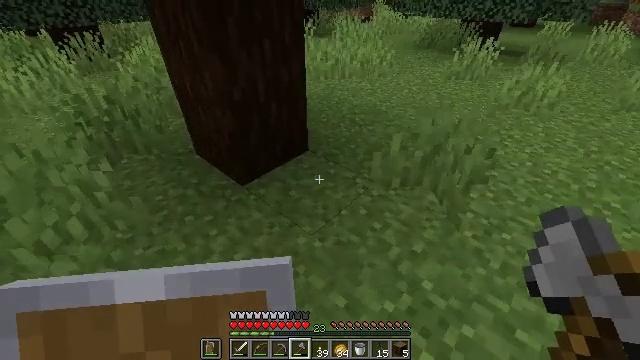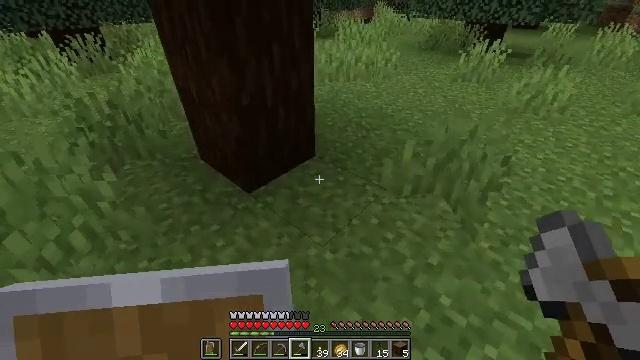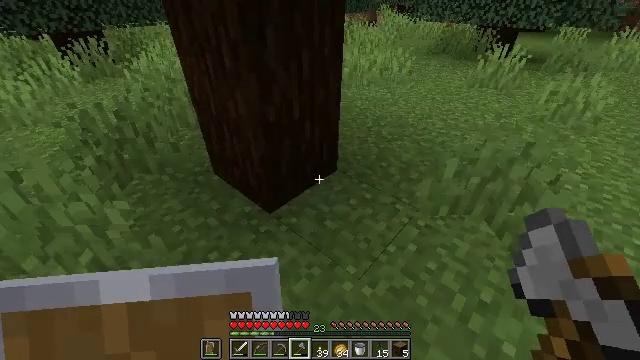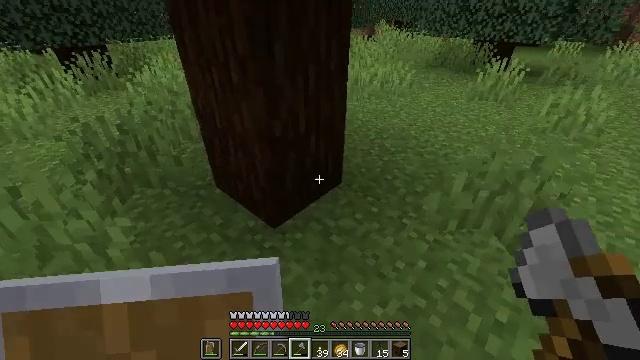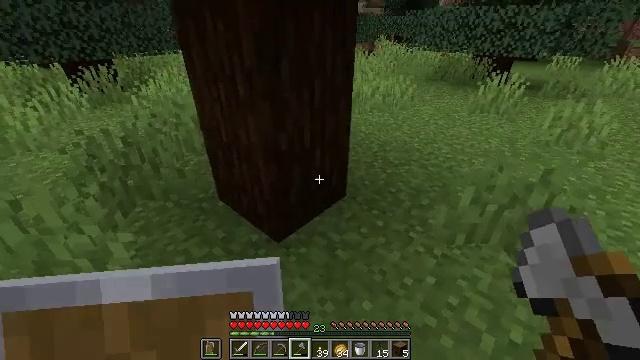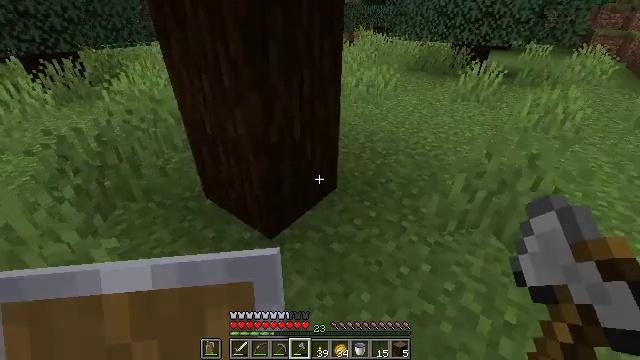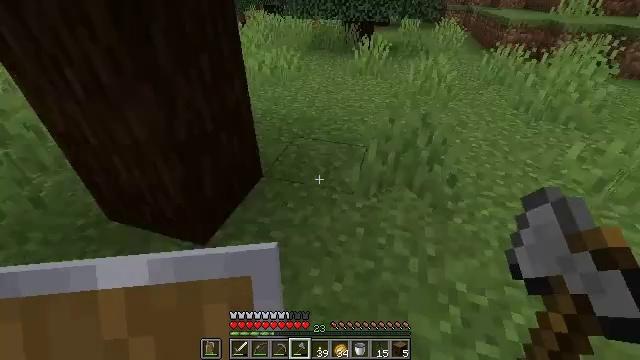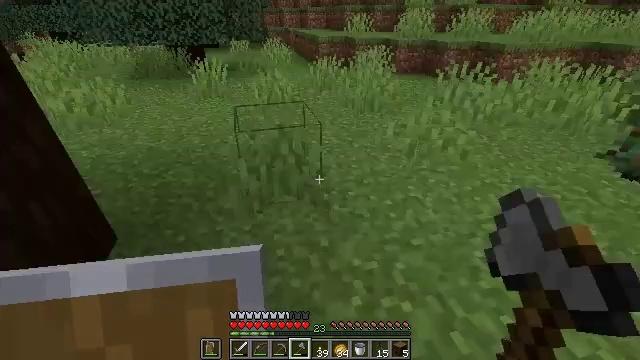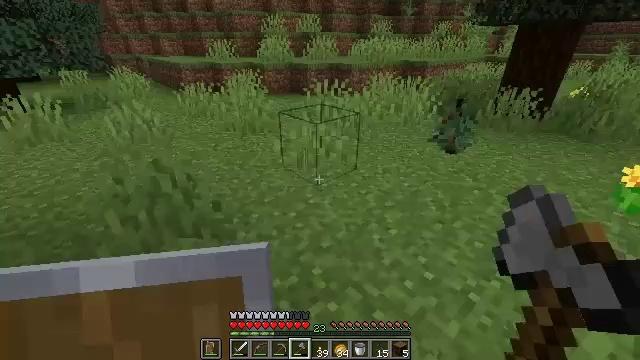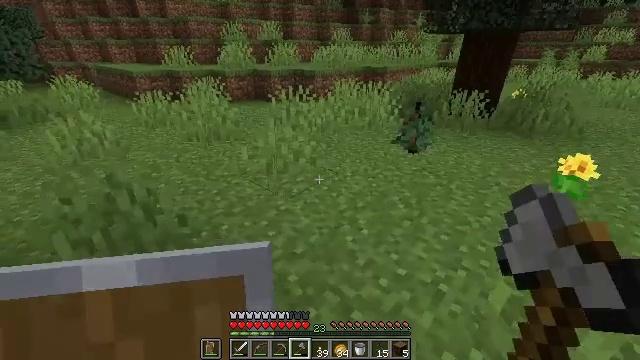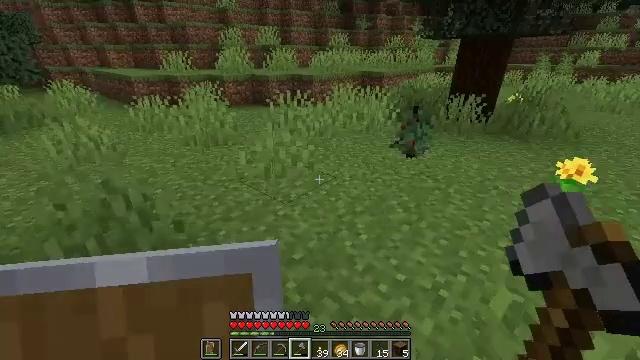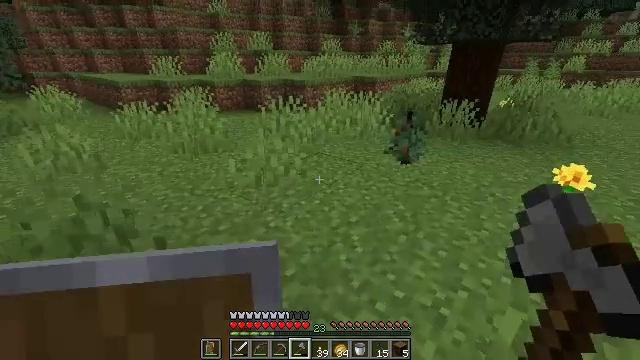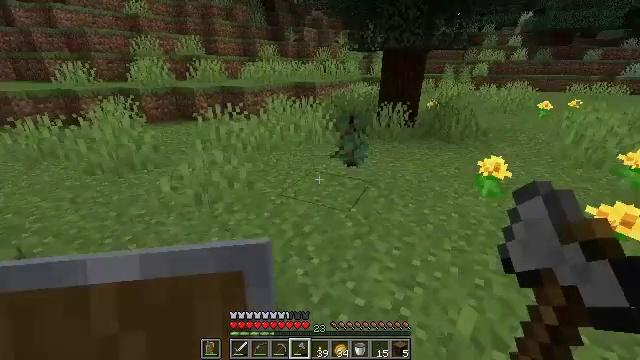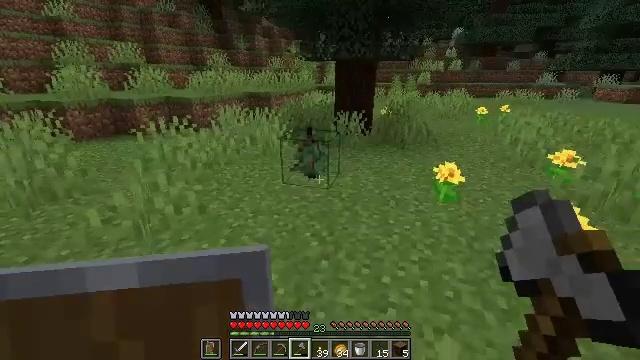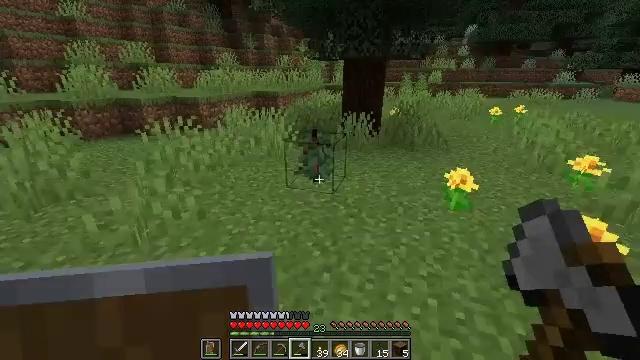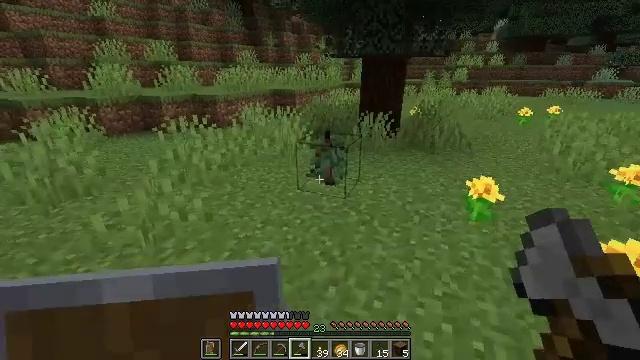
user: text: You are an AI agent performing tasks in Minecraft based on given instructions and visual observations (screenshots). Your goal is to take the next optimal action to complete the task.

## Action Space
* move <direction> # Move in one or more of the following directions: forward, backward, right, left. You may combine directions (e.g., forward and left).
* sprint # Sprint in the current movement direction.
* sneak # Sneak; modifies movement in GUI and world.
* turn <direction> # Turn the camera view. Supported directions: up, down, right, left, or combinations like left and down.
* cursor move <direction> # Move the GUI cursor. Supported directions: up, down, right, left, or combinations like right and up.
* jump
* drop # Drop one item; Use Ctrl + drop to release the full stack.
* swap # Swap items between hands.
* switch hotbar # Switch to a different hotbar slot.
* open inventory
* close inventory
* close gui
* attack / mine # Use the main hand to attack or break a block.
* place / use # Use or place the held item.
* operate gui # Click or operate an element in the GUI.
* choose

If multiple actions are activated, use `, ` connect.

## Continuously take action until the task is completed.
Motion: motion action
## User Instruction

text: Harvest the spruce sapling for future trees.
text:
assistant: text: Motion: move forward and move left
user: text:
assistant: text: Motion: move forward and move left
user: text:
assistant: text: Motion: turn up
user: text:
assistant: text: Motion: turn up
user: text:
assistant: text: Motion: turn right and down
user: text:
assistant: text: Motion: turn right and down
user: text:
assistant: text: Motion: turn right and up
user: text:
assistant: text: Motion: turn right and up
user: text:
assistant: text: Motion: turn right and up
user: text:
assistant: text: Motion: move forward
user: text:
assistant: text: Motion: move forward, turn right
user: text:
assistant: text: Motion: move forward, turn right and up
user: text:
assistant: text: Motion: move forward and move right, turn right and up
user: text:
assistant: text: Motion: move forward and move right, turn left
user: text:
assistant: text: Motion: move forward, turn left
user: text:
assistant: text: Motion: move forward
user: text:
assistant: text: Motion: move forward
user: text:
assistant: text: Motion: move forward
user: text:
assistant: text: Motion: move forward, turn down, attack / mine
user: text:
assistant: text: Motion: move forward, turn down, attack / mine
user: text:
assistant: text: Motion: turn left and down
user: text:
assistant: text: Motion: no_op
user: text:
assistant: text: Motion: turn right
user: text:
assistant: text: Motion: turn up
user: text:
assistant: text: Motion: no_op